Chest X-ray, PA view. Patient: 41 years old, sex F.
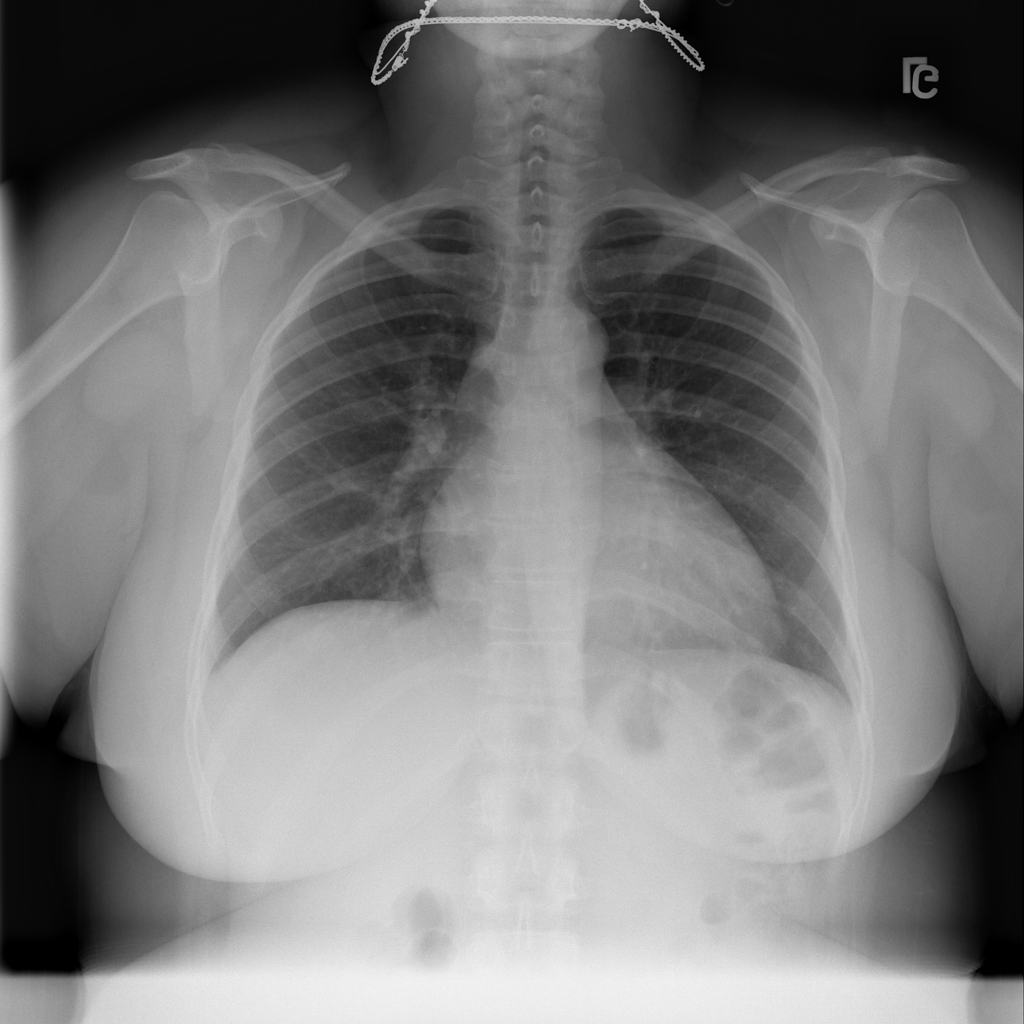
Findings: No Finding